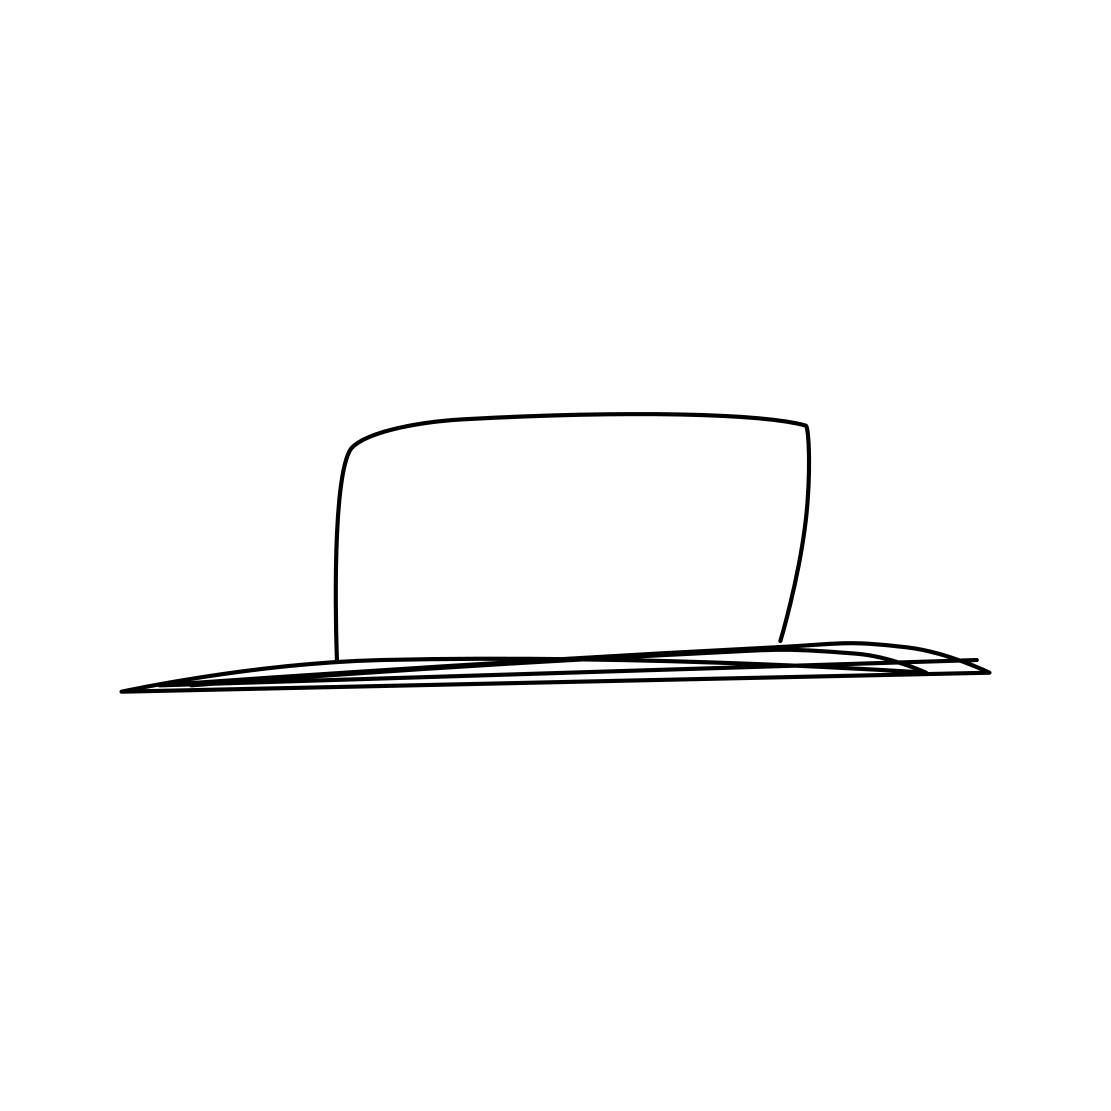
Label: hat